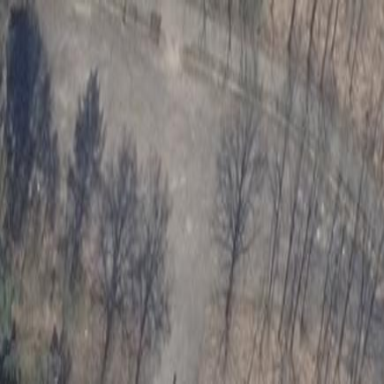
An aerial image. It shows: Unpaved surface parking area.